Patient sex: M
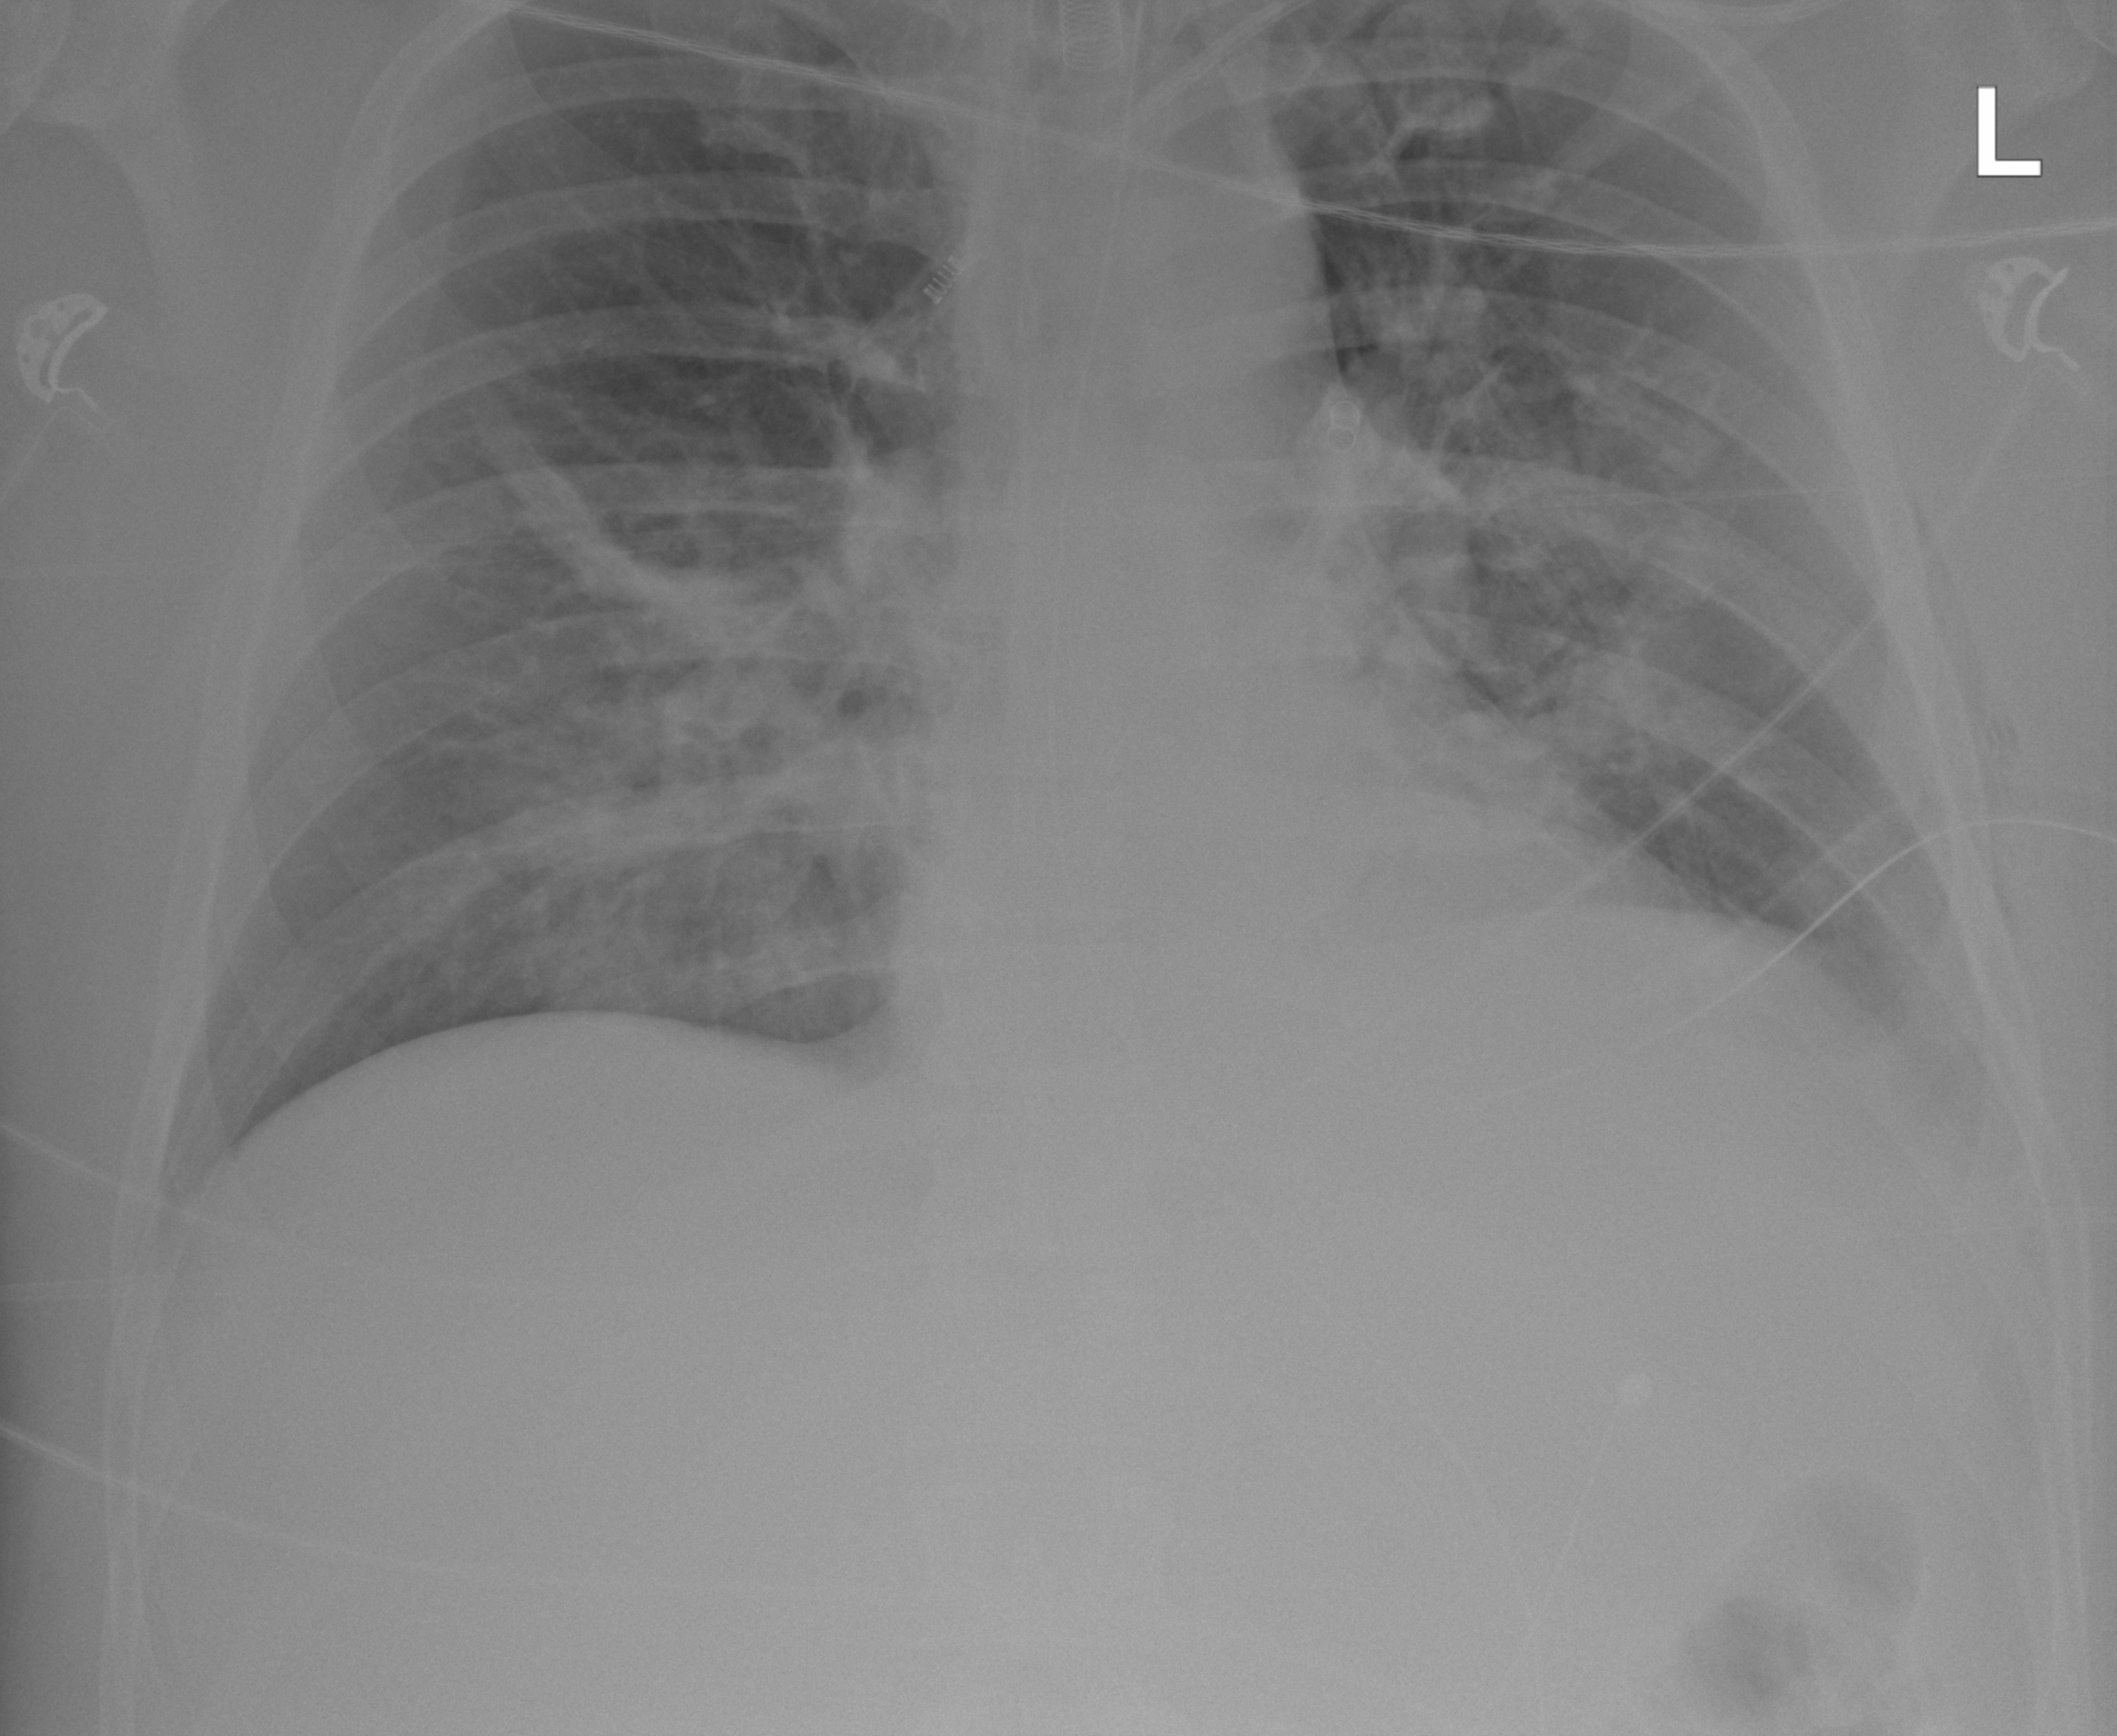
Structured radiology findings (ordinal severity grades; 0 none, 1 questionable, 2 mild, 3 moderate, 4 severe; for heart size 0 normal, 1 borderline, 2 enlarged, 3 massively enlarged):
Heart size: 0
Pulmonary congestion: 0
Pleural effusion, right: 0
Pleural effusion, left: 0
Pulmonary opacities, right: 2
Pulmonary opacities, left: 2
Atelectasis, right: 2
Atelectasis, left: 2